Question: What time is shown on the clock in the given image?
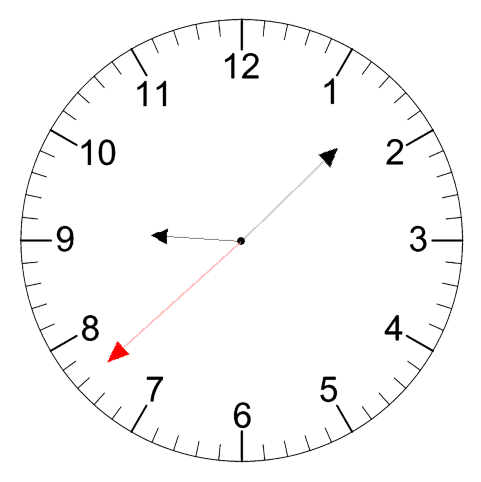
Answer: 09:07:38